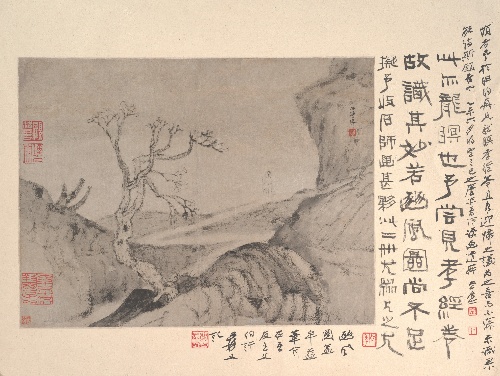
Title: 清　石濤　(朱若極)　山水人物圖　冊頁|Landscape with solitary figure
Artist: Shitao (Zhu Ruoji)
Artist bio: Chinese, 1642–1707
Date: 1660s
Object type: Album leaf
Classification: Paintings
Medium: Album leaf; ink on paper
Culture: China
Period: Qing dynasty (1644–1911)
Dimensions: 8 1/2 x 11 1/4 in. (21.6 x 28.6 cm)
Department: Asian Art
Credit line: Bequest of John M. Crawford Jr., 1988
Accession year: 1989
Repository: Metropolitan Museum of Art, New York, NY
Tags: Landscapes